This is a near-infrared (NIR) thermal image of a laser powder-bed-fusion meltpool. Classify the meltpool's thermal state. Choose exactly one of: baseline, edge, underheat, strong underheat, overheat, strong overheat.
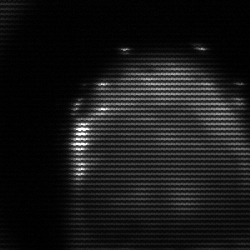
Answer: edge